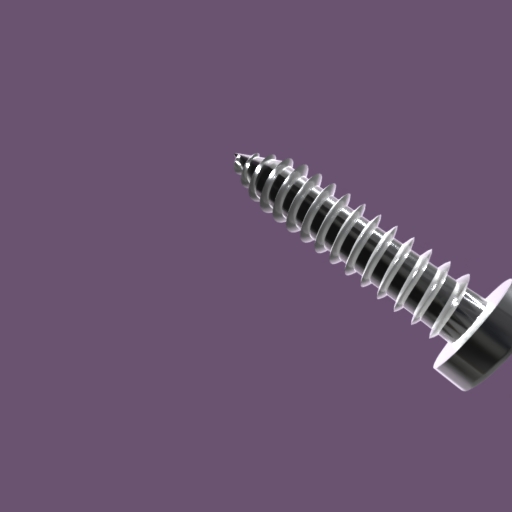
Label: screw